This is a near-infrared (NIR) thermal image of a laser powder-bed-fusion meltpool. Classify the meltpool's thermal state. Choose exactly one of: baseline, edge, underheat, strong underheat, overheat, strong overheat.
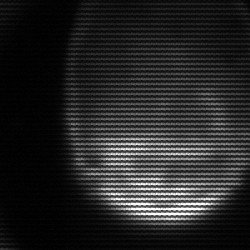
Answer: edge